Aerial crown-view tile of a tropical tree (Barro Colorado Island, Panama), acquired 20250414:
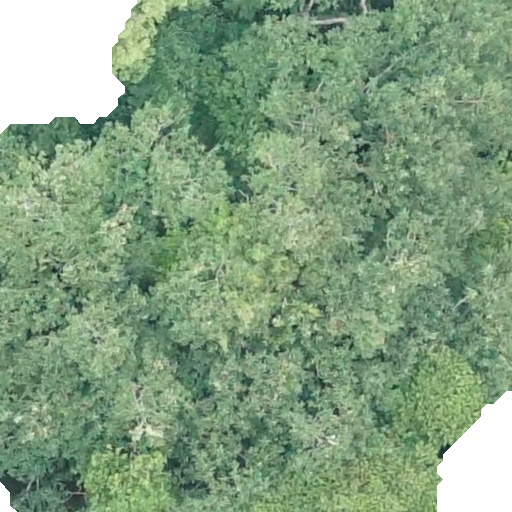
Species: Hieronyma alchorneoides
GBIF accepted scientific name: Hieronyma alchorneoides
Crown area: 494.299 m²